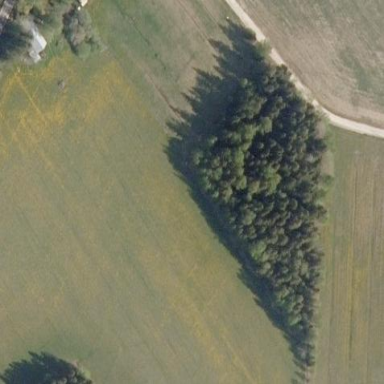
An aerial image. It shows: Forest area.